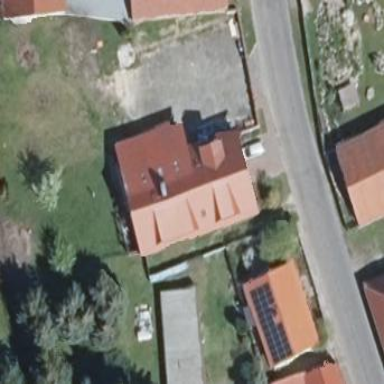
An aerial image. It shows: Building with gabled roof oriented along the structure and colored red.